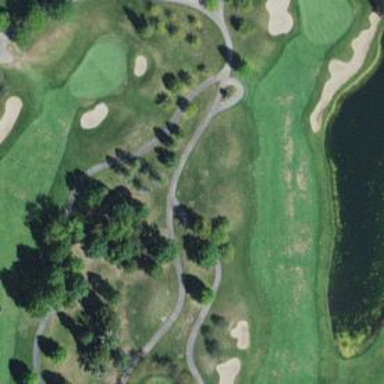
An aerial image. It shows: Service road designated as golf cart path.